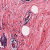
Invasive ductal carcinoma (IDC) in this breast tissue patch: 1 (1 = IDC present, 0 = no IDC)